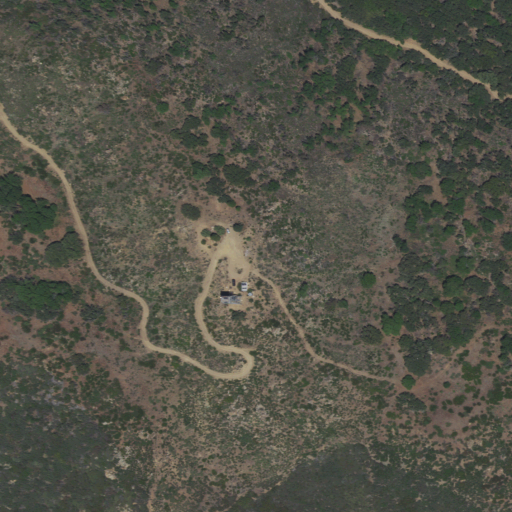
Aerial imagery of ridge(s) in California named Palomar Mountain containing evergreen forest, shrub, and open development